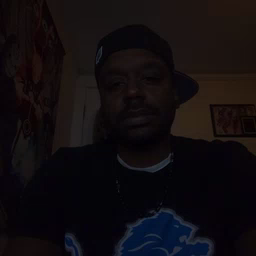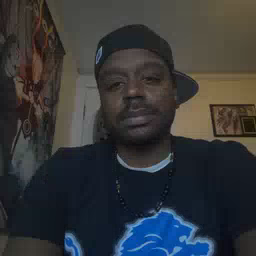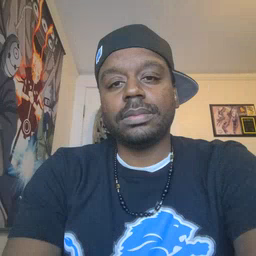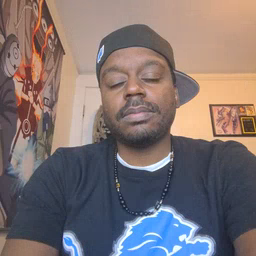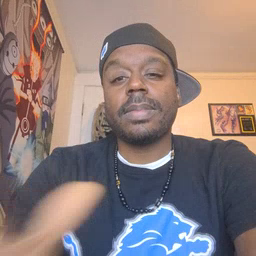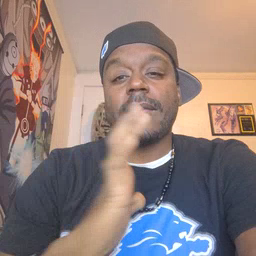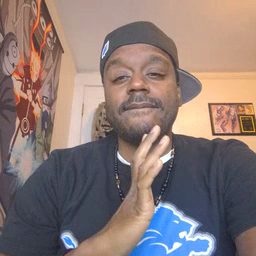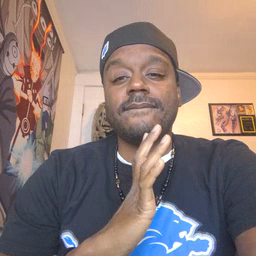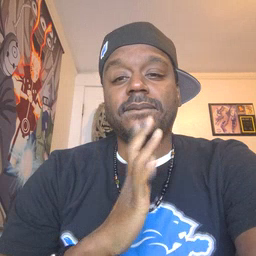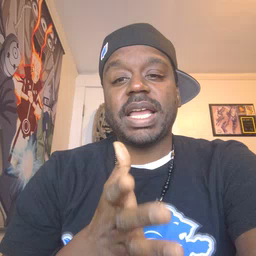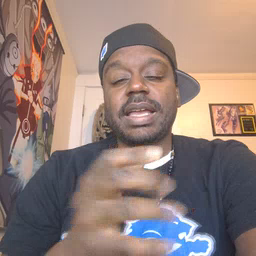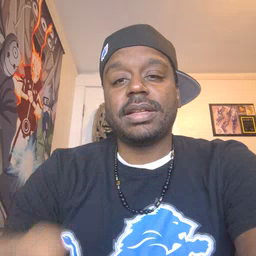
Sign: fine